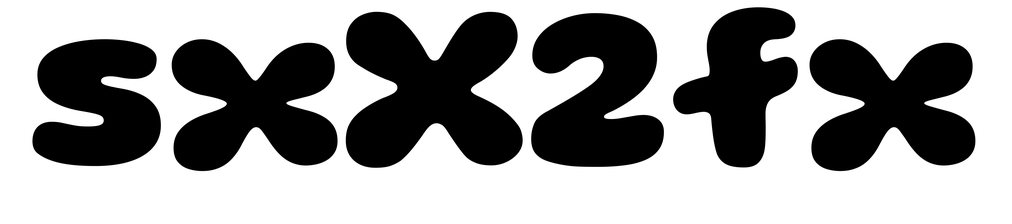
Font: Gluten_ExtraBold